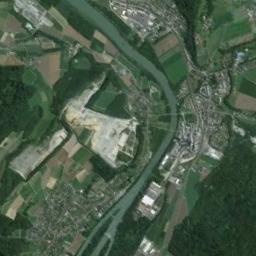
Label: river